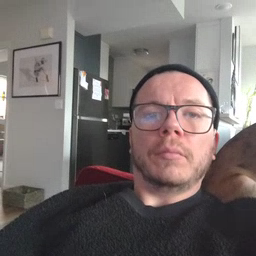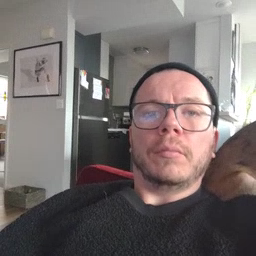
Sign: hello